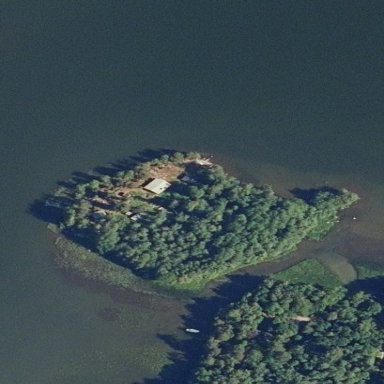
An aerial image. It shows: Islet.